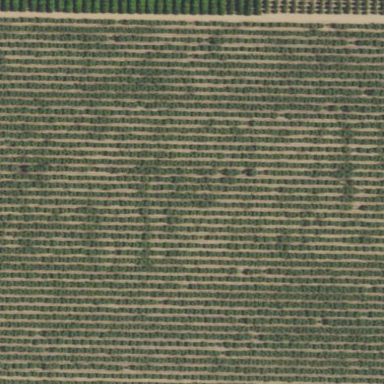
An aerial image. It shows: Orange orchard with rows of vibrant orange trees.